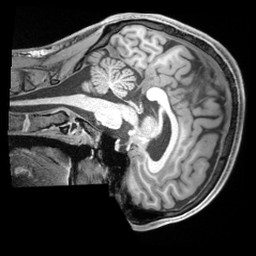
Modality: T1w
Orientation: sagittal
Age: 23
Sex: female
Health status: ill
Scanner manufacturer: siemens
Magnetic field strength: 3 T
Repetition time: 2.2 s
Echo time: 0.00218 s